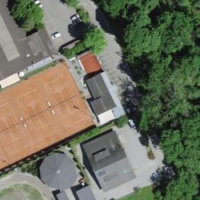
EUNIS habitat code: 53
Species observed at this site:
Lysimachia vulgaris